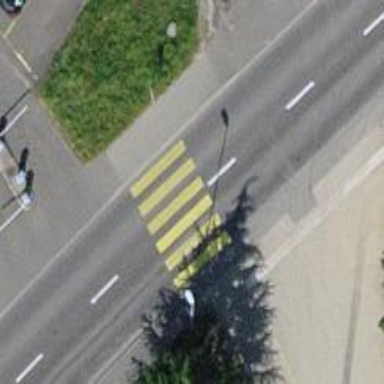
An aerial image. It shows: Crossing road.